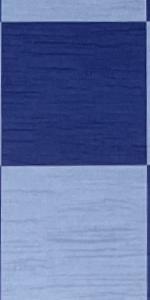
Label: Empty